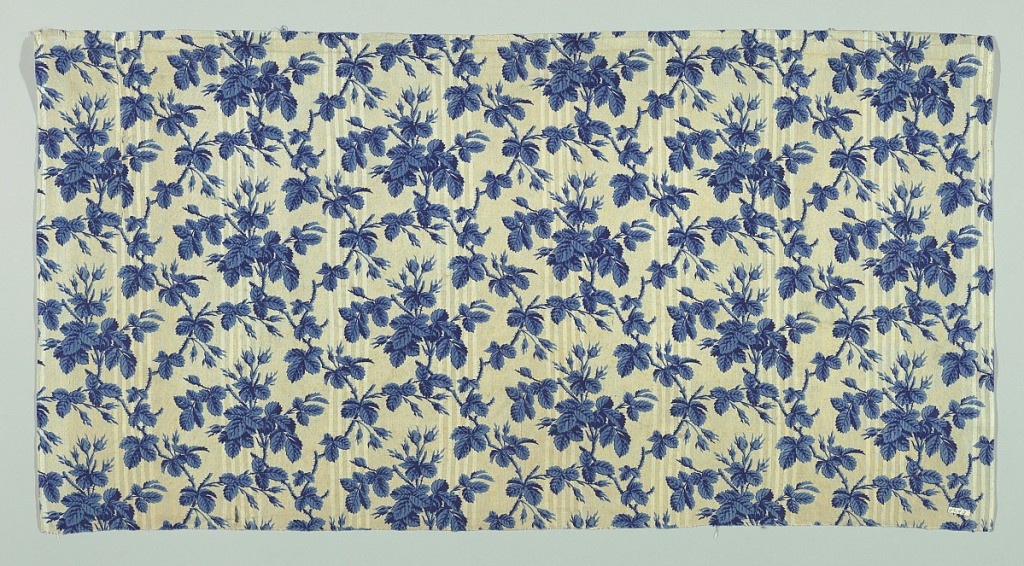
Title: Fragment
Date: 19th century
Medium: cotton Technique: relief printed on plain weave
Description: Pattern of moss roses printed in blue on neutral background with stripes and stippling